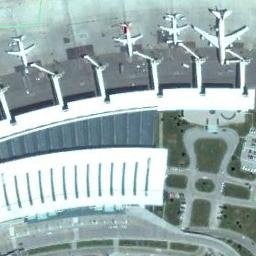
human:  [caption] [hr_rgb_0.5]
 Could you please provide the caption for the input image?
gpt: Several planes of different sizes are neatly parked beside buildings in the airport .

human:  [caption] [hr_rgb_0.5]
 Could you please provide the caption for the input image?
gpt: Three small and one large aircraft are docking at the corresponding gates .

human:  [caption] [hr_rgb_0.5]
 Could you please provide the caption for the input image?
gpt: Four planes are around the terminal building .

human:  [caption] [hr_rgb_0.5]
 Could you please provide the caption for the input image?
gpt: Four planes parked next to boarding bridges of the terminal while the lawn and the white building in front of them .

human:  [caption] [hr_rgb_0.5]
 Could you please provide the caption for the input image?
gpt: Four planes are in the vacant lot next to the building .